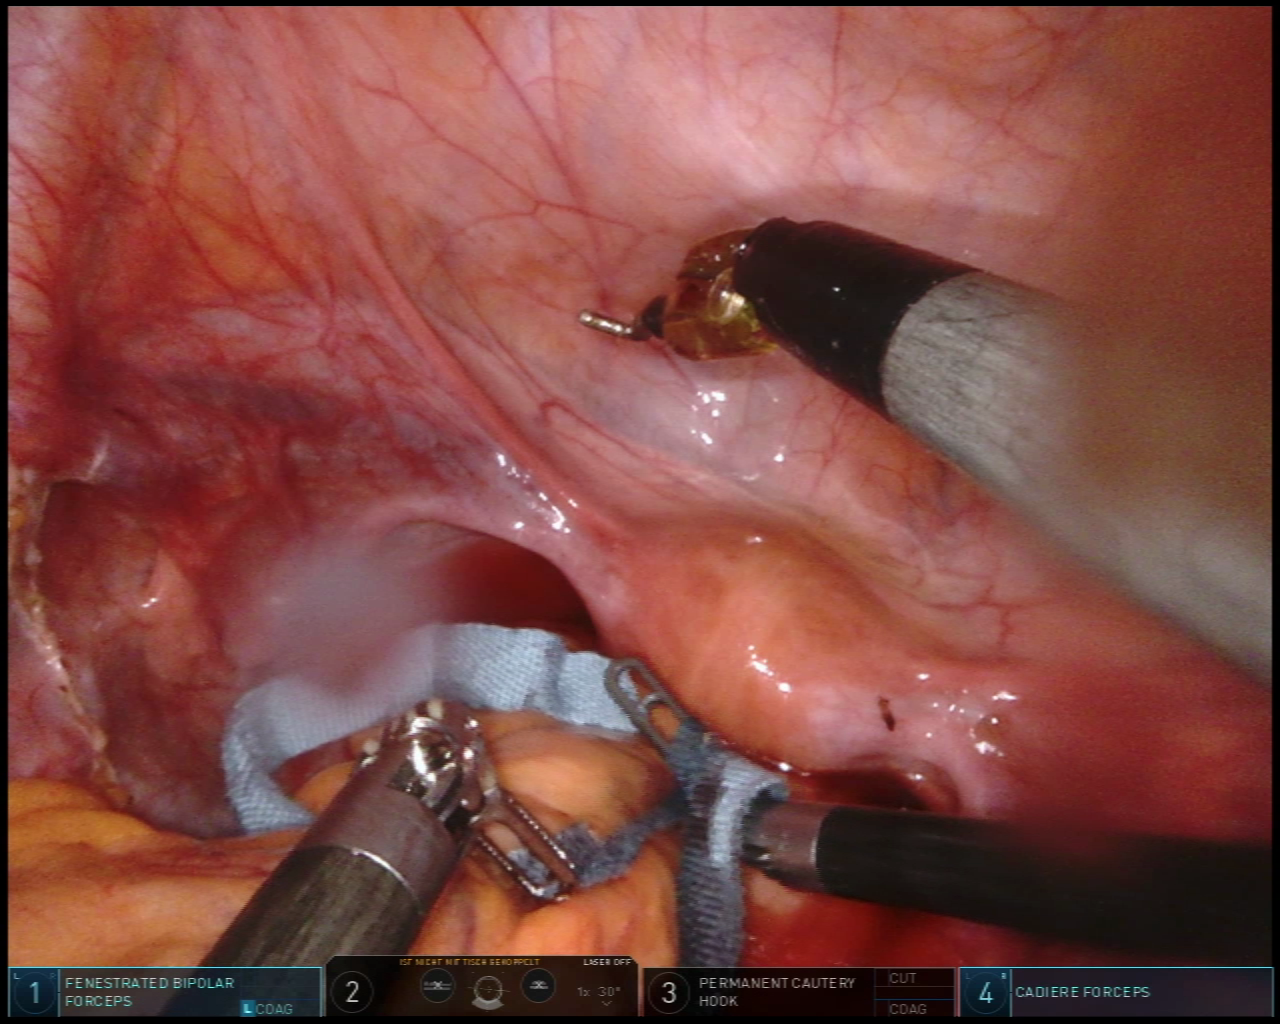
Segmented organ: abdominal_wall
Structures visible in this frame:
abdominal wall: yes
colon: no
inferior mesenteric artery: no
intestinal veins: no
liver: no
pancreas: no
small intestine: no
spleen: no
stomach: no
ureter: no
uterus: yes
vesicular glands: no